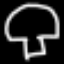
Label: mushroom